Question: What is the value of the measurement in the image?
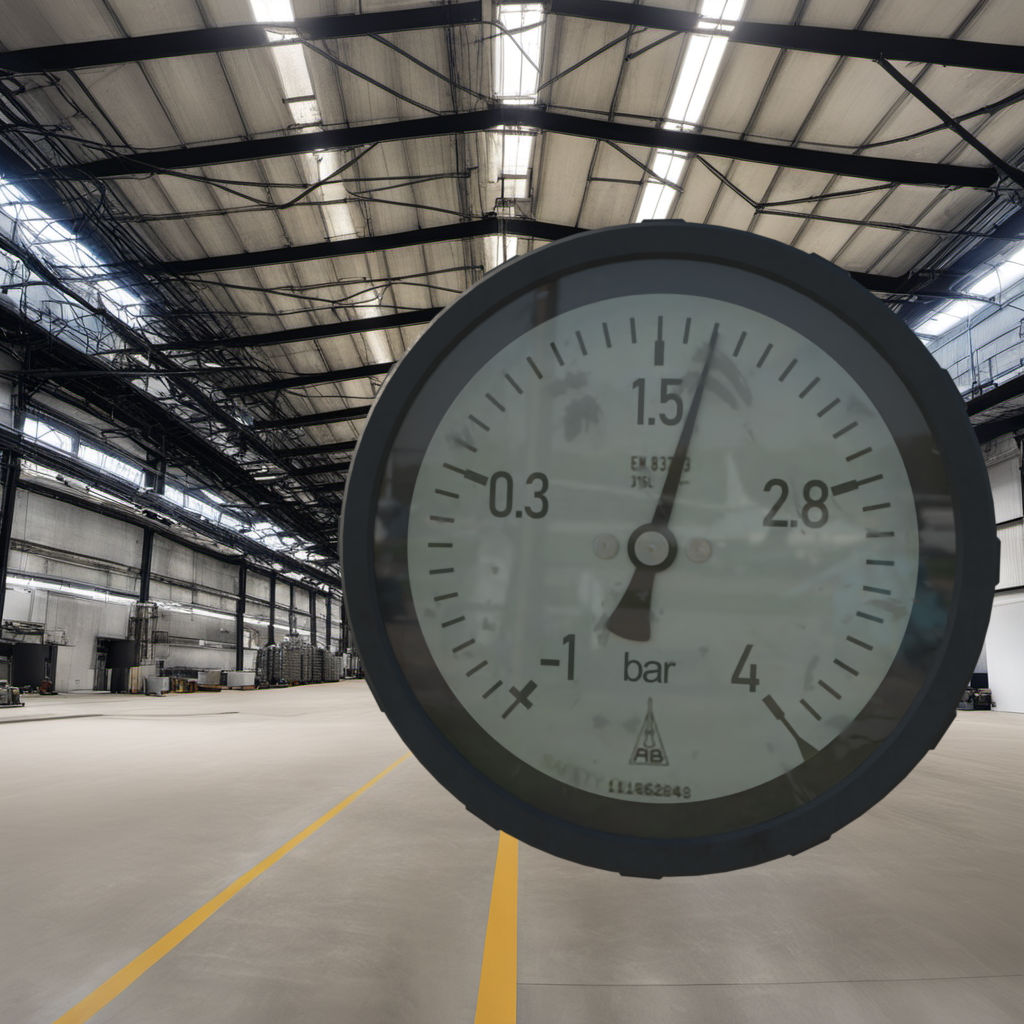
Answer: The result is 1.77
Question: What is the range of this measurement?
Answer: The range is from -1 to 4
Question: What is the minimum and maximum value of the measurement shown in the image?
Answer: The minimum value is -1 and the maximum value is 4